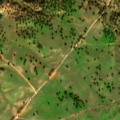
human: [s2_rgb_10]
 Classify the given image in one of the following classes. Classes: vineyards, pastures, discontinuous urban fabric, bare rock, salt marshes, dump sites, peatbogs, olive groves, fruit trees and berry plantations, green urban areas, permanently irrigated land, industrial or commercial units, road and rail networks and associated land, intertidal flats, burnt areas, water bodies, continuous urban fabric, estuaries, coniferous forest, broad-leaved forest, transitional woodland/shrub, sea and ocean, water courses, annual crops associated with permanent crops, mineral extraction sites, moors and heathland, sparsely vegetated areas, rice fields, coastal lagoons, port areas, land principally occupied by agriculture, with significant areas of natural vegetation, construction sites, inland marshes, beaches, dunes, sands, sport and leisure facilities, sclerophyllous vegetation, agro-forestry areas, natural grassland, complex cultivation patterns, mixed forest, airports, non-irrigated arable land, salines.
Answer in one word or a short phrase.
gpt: olive groves, pastures, agro-forestry areas